Question: I have a MySQL table shown in a picture. The result I want to get is in the "average" column:

I would like create query to calculate the average value since the beginning of the year (1 January). Each row contains the average between the beginning of the year and current row. Each 1 January the average should be reset to zero.
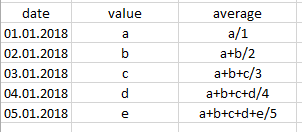
Answer: One method uses a correlated subquery:
'''
select date, value,
(select avg(value) from t t2 where t2.date <= t.date) as running_avg
from t
order by date;
'''
This makes some assumptions:
- - 'a+b/2''(a + b) / 2'-